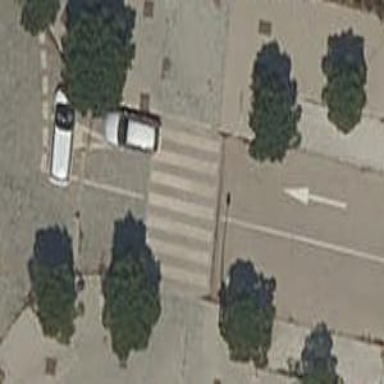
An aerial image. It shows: Uncontrolled zebra crossing on the road.